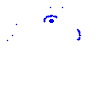
Particle: kaon